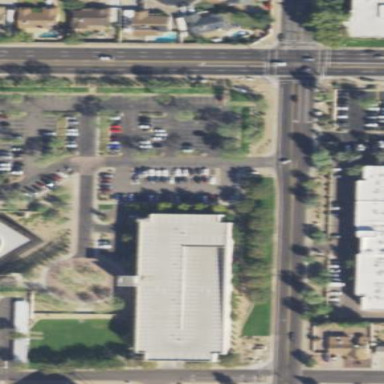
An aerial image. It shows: Concrete garage building used for parking.